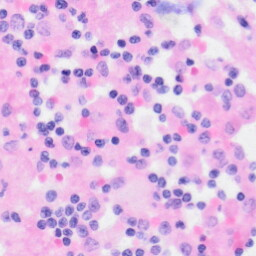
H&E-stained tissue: Kidney